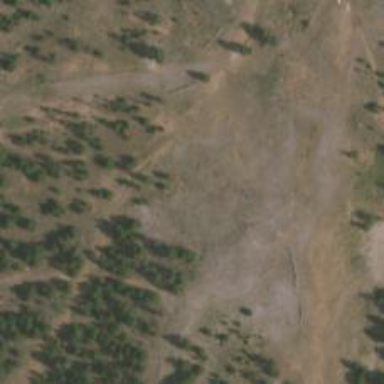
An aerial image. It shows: Disc golf hole.